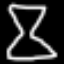
Label: hourglass